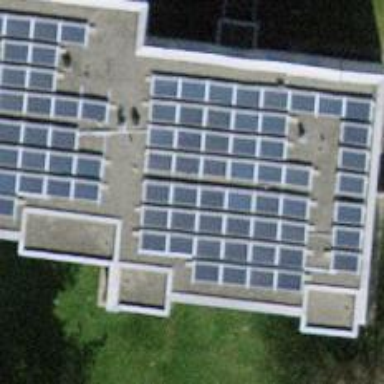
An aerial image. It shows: Solar power generator using photovoltaic panels.